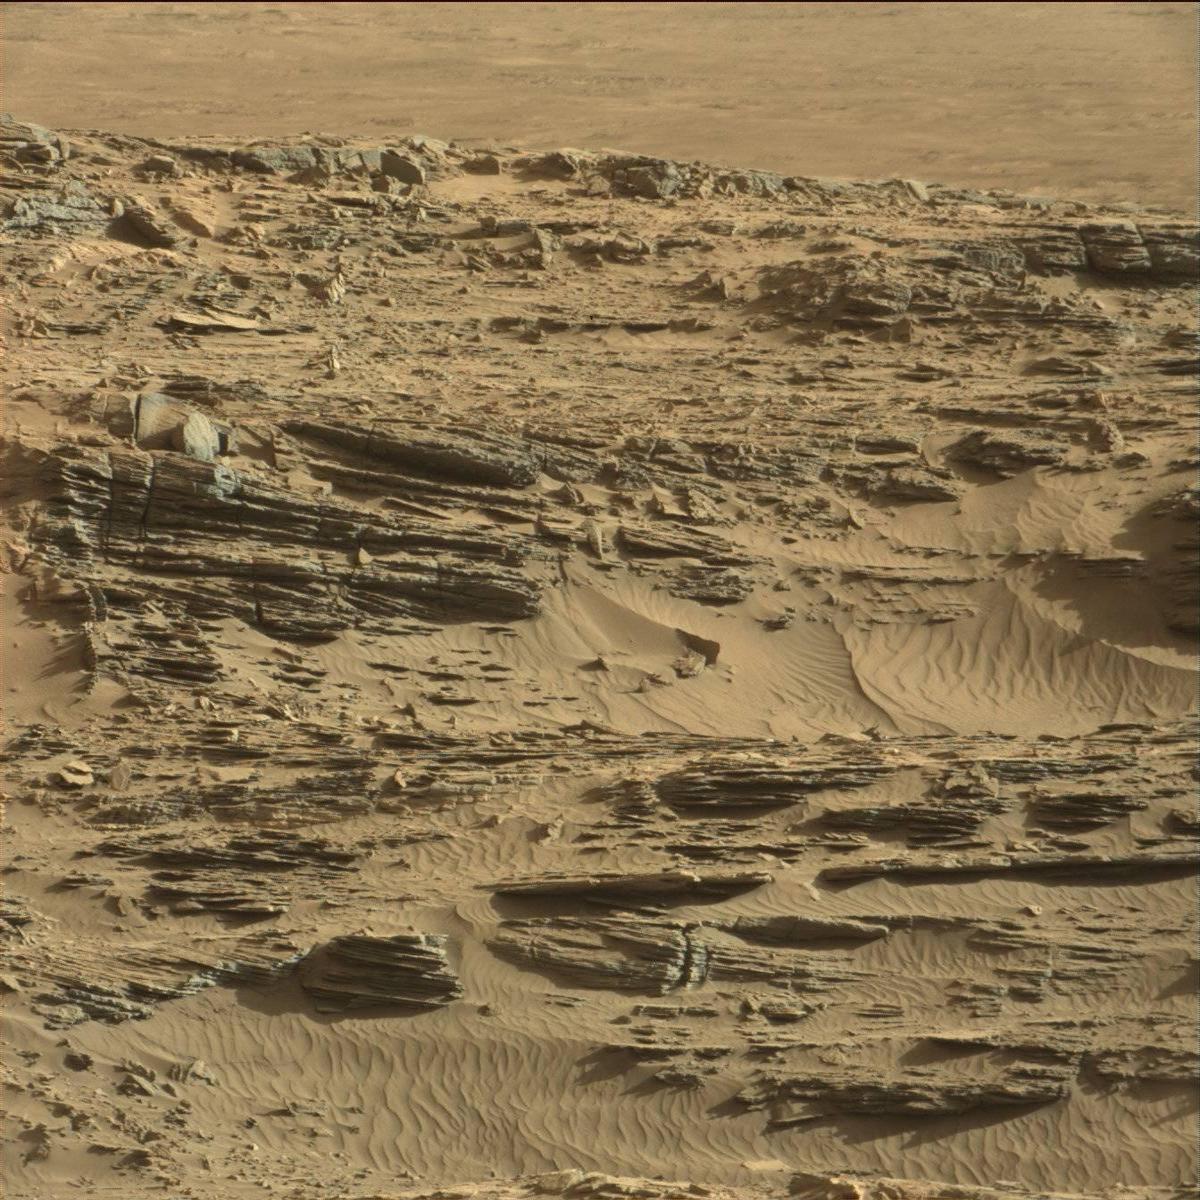
Terrain classes present: Bedrock, Sand / Soil